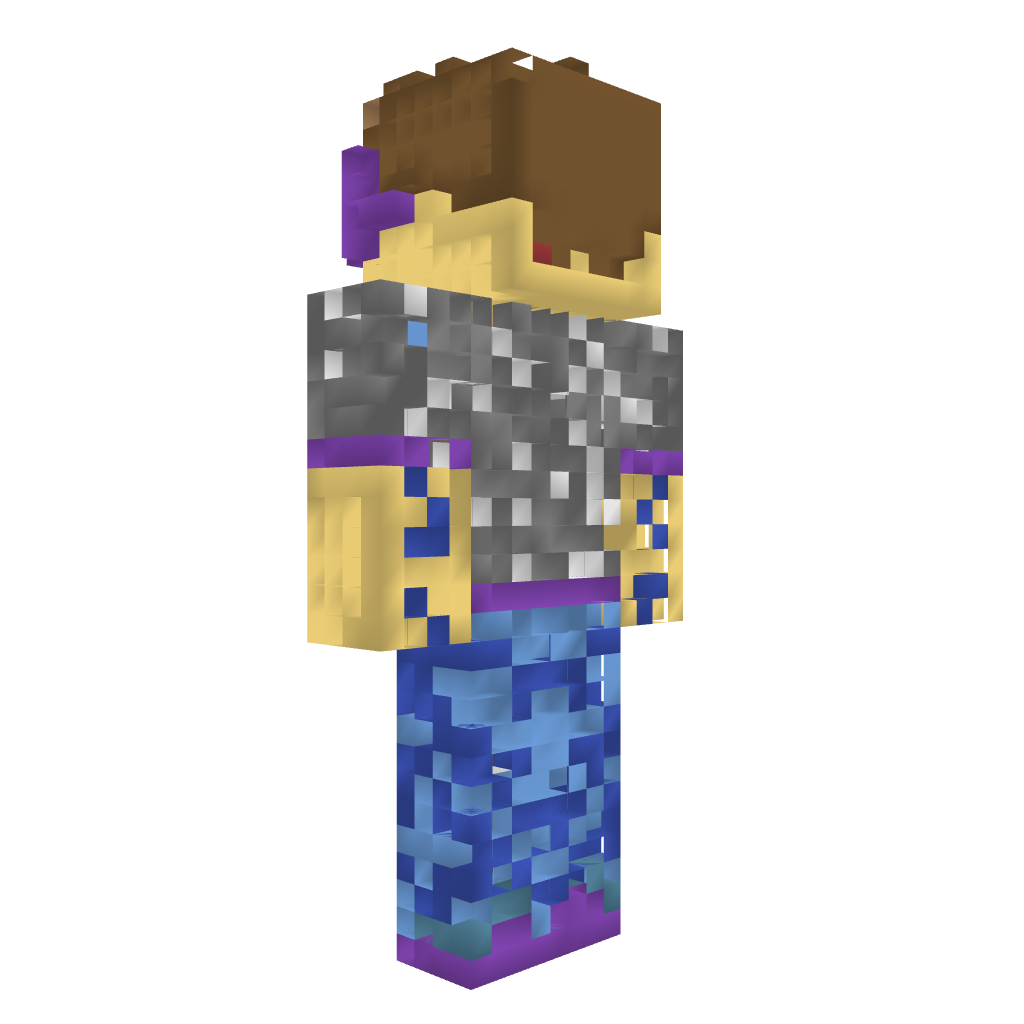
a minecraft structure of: Swagmasterer (Me!) good quality